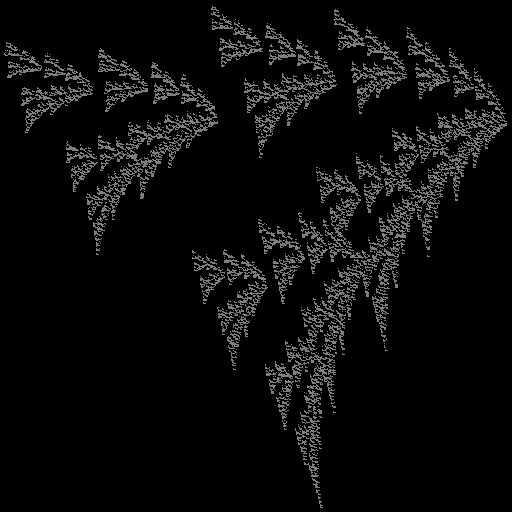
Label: watersprite